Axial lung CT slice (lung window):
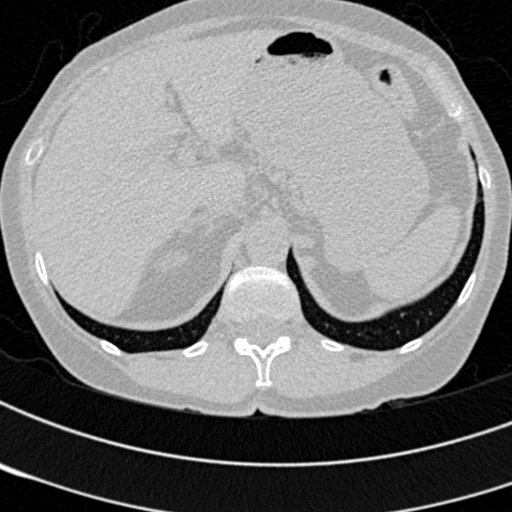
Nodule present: no